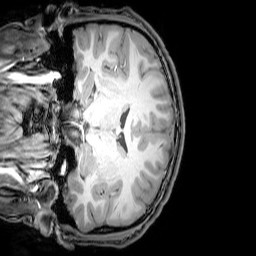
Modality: T1w
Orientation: coronal
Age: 20
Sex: male
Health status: healthy
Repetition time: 0.081 s
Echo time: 0.037 s